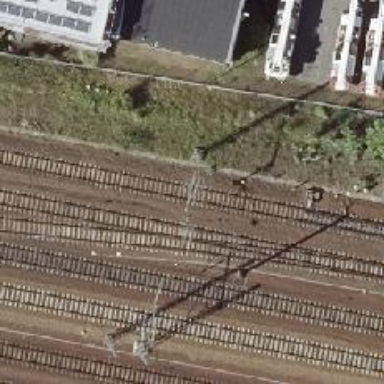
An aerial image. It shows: Railway track with contact lines for electrification.